Question: I'm avoiding using NIBs completely. I'm getting problems on iOS 7.1, but not on iOS 8.x.

The code looks like this in the 'UIResponder <UIApplicationDelegate>'
'''
- (void) setupViewController {
CGRect frame = UIScreen.mainScreen.bounds;
self.window = [[UIWindow alloc] initWithFrame:frame];
self.window.backgroundColor = UIColor.whiteColor; // viewController's view is green
ViewController *viewController = [[ViewController alloc] init];
UIView *view = [[UIView alloc] initWithFrame:self.window.bounds];
viewController.view = view;
self.window.rootViewController = viewController;
[self.window makeKeyAndVisible];
}
- (BOOL)application:(UIApplication *)application didFinishLaunchingWithOptions:(NSDictionary *)launchOptions {
[self setupViewController];
return YES;
}
'''
I've also tried some methods dealing with iOS 8, but even settings the 'UIWindow' 'frame' to '5000, 5000' produces the same results.
[I've seen a number of related questions and tried out the suggestions, but to no avail, including flipping the bounds if it's iOS 8, etc. etc.]
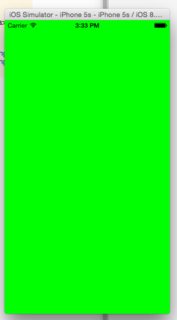
Answer: The problem is that you don't have a launch image for the 4-inch screen, so the iPhone 5s is treating this app as a 3.5-inch app (iPhone 4) and letterboxing it.